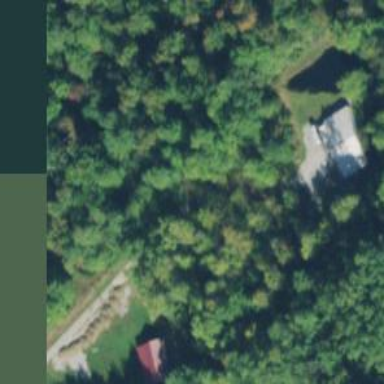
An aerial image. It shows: Driveway leading to service road.